Question: I've built a plugin that has a decent amount of users. I've built it based on number of examples here and there + the mighty codex. I'm using a custom post type to store values and reuse them in the front end to display stuff.
Some time ago, I noticed a terrible behavior. EVERY TIME a (regular or custom) post is created, it generates additional meta_keys in WP_postmeta. If I deactivate the plugin, that pattern stops. I'm basically filling my users databases with empty values as shown here which crancks up the number of meta_id too. Not good.

I've initially thought of not storing empty fields, but that's not the "right" way of doing. How do I limit the submission of these metakeys to my custom post type only ?
Anything fishy with my post-type declaration ?
'''
function booking_pluginbox_init() {
$labels = array(
'name' => __('Booking.com Affiliate Plugin', 'post type general name'),
'singular_name' => __('Search Box', 'post type singular name'),
'add_new' => __('Add new', 'member'),
'add_new_item' => __('Create a new Search box'),
'edit_item' => __('Edit a Search box'),
'new_item' => __('Create a new Search box'),
'view_item' => null,
'search_items' => __('Search'),
'not_found' => __('No result found!'),
'not_found_in_trash' => __('No Search Boxes in the trash!'),
'parent_item_colon' => ''
);
$args = array(
'labels' => $labels,
// 'public' => true,
'publicly_queryable' => true,
'show_ui' => true,
'query_var' => true,
'rewrite' => array('slug' => 'booking-pluginbox'),
'capability_type' => 'post',
'hierarchical' => false,
'has_archive' => true,
'menu_position' => 100,
'menu_icon' => plugins_url('/includes/images/booking_plugin-icon.png', dirname(__FILE__)),
'supports' => array('title'),
'register_meta_box_cb' => 'booking_pluginbox_meta_boxes'
);
register_post_type('booking-pluginbox',$args);
add_action( 'save_post', 'booking_pluginbox_save_postdata' );
}
add_action('init', 'booking_pluginbox_init');
'''
Here's the link to the SVN trunk : <URL>
UPDATE1
Sure, here's the post_save function
'''
function booking_pluginbox_save_postdata($post_id) {
if(defined('DOING_AUTOSAVE') && DOING_AUTOSAVE) {
return $post_id;
}
// Check user permissions
if ($_POST['post_type'] == 'page') {
if (!current_user_can('edit_page', $post_id)) return $post_id;
} else {
if (!current_user_can('edit_post', $post_id)) return $post_id;
}
// OK, we're authenticated: we need to find and save the data
$current_bp_AID = get_post_meta($post_id, 'booking_plugin_AID', false);
$new_bp_AID = (isset($_POST['booking_plugin_AID'])) ? $_POST['booking_plugin_AID'] : '';
$current_bp_TRACKING = get_post_meta($post_id, 'booking_plugin_TRACKING', false);
$new_bp_TRACKING = (isset($_POST['booking_plugin_TRACKING'])) ? $_POST['booking_plugin_TRACKING'] : '';
$current_bp_DESTINATION = get_post_meta($post_id, 'booking_plugin_DESTINATION', false);
$new_bp_DESTINATION = (isset($_POST['booking_plugin_DESTINATION'])) ? $_POST['booking_plugin_DESTINATION'] : '';
...
$current_bp_CSS_override = get_post_meta($post_id, 'booking_plugin_CSS_override', false);
$new_bp_CSS_override = (isset($_POST['booking_plugin_CSS_override'])) ? $_POST['booking_plugin_CSS_override'] : '';
$current_bp_jqtheme = get_post_meta($post_id, 'booking_plugin_jqtheme', false);
$new_bp_jqtheme = (isset($_POST['booking_plugin_jqtheme'])) ? $_POST['booking_plugin_jqtheme'] : '';
booking_pluginbox_clean($new_bp_AID);
booking_pluginbox_clean($new_bp_TRACKING);
booking_pluginbox_clean($new_bp_DESTINATION);
...
booking_pluginbox_clean($new_bp_wpx);
booking_pluginbox_clean($new_bp_CSS_override);
booking_pluginbox_clean($new_bp_jqtheme);
if (!empty($current_bp_AID)) {
if (is_null($new_bp_AID)) {
delete_post_meta($post_id,'booking_plugin_AID');
} else {
update_post_meta($post_id,'booking_plugin_AID',$new_bp_AID);
}
} elseif (!is_null($new_bp_AID)) {
add_post_meta($post_id,'booking_plugin_AID',$new_bp_AID,true);
}
if (!empty($current_bp_TRACKING)) {
if (is_null($new_bp_TRACKING)) {
delete_post_meta($post_id,'booking_plugin_TRACKING');
} else {
update_post_meta($post_id,'booking_plugin_TRACKING',$new_bp_TRACKING);
}
} elseif (!is_null($new_bp_TRACKING)) {
add_post_meta($post_id,'booking_plugin_TRACKING',$new_bp_TRACKING,true);
}
if (!empty($current_bp_DESTINATION)) {
if (is_null($new_bp_DESTINATION)) {
delete_post_meta($post_id,'booking_plugin_DESTINATION');
} else {
update_post_meta($post_id,'booking_plugin_DESTINATION',$new_bp_DESTINATION);
}
} elseif (!is_null($new_bp_DESTINATION)) {
add_post_meta($post_id,'booking_plugin_DESTINATION',$new_bp_DESTINATION,true);
}
...
if (!empty($current_bp_CSS_override)) {
if (is_null($new_bp_CSS_override)) {
delete_post_meta($post_id,'booking_plugin_CSS_override');
} else {
update_post_meta($post_id,'booking_plugin_CSS_override',$new_bp_CSS_override);
}
} elseif (!is_null($new_bp_CSS_override)) {
add_post_meta($post_id,'booking_plugin_CSS_override',$new_bp_CSS_override,true);
}
if (!empty($current_bp_jqtheme)) {
if (is_null($new_bp_jqtheme)) {
delete_post_meta($post_id,'booking_plugin_jqtheme');
} else {
update_post_meta($post_id,'booking_plugin_jqtheme',$new_bp_jqtheme);
}
} elseif (!is_null($new_bp_jqtheme)) {
add_post_meta($post_id,'booking_plugin_jqtheme',$new_bp_jqtheme,true);
}
return $post_id;
}
'''
Thanks for your directions !!
Greg
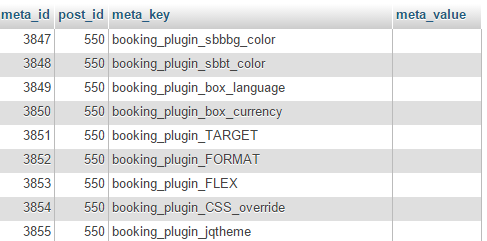
Answer: At the moment your function will run for every save post action. You should query if it is the custom post type before continuing on. Another way and also a good idea is to add a nounce.
Also you dont need add_post_meta instead use update_post_meta which will create a new meta key if it dosent exist.
'''
function booking_pluginbox_save_postdata($post_id) {
if(defined('DOING_AUTOSAVE') && DOING_AUTOSAVE) {
return $post_id;
}
// check post type
if ($_POST['post_type'] != 'booking-pluginbox') {
return $post_id;
}
// Check user permissions -- it was just checking if the post type was a page.
if ($_POST['post_type'] == 'booking-pluginbox') {
if (!current_user_can('edit_page', $post_id)) return $post_id;
} else {
if (!current_user_can('edit_post', $post_id)) return $post_id;
}
// no need to pull the old values unless you are working with them.
if ($new_bp_AID) { // update post meta will create a new meta if non-existant.
update_post_meta($post_id,'_booking_plugin_AID',$new_bp_AID); // add "_" if there should only be 1 key
} else {
delete_post_meta($post_id,'_booking_plugin_AID');
}
return $post_id;
}
'''